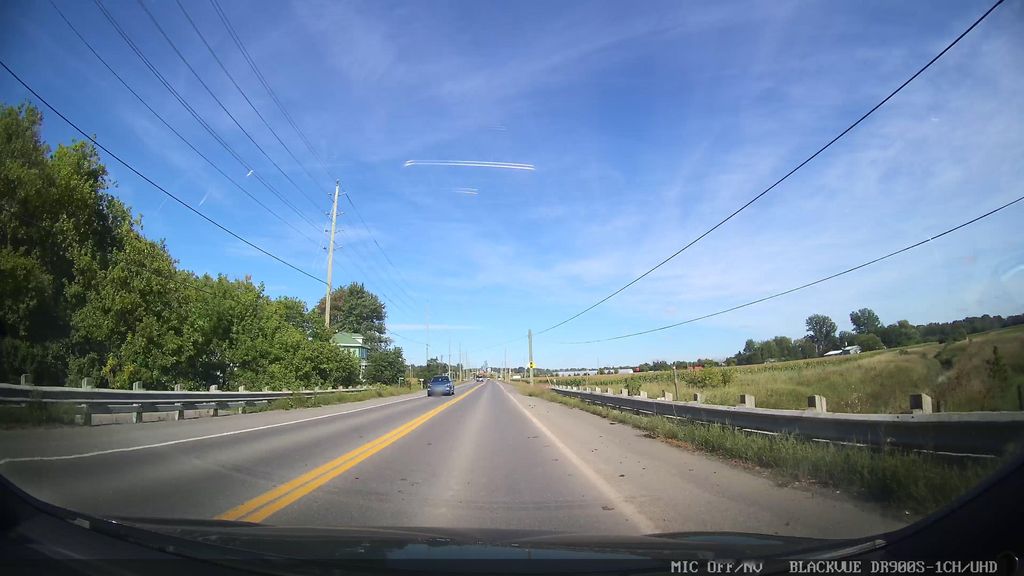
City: ottawa-gatineau